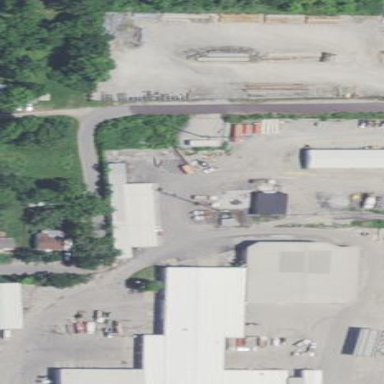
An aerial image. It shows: Industrial area.